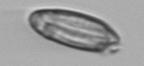
Label: Katodinium_or_Torodinium